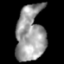
Tissue: lung
Cell type: Endothelial cells
Senescence score: 0.1623
Nuclear area (px): 1559
Mean DAPI intensity: 154.861